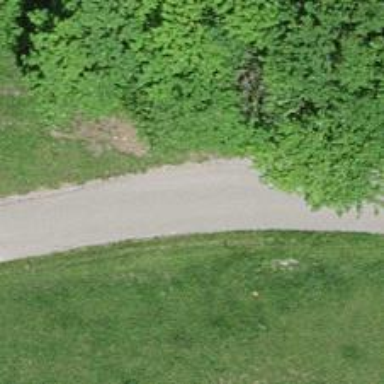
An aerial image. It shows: Unclassified road with paved surface.